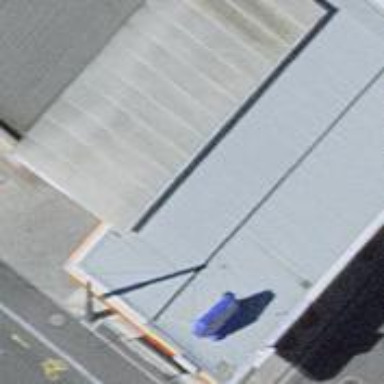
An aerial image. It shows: Fuel station.